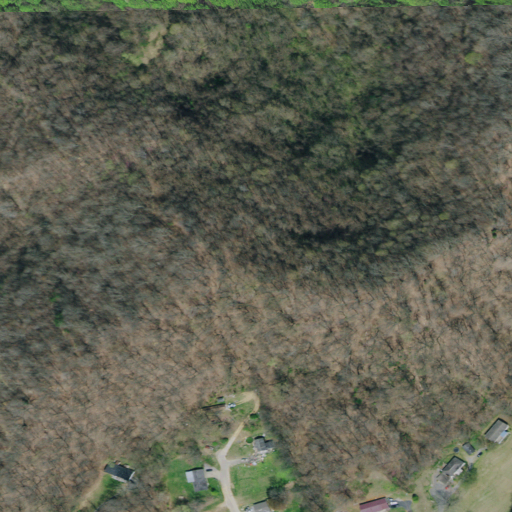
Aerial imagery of mountain in Tennessee named Walker Mountain containing deciduous forest, open development, pasture, and low intensity development